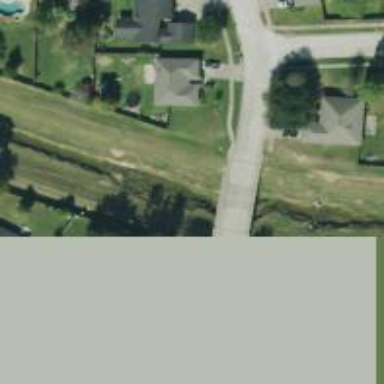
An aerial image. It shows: Residential road with bridge.